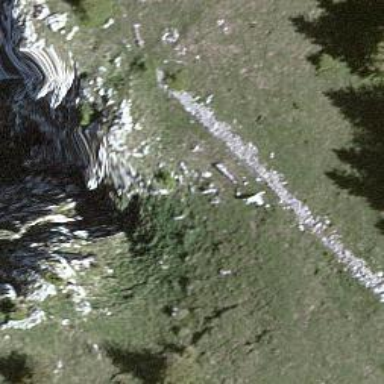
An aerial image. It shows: Cliff in nature.